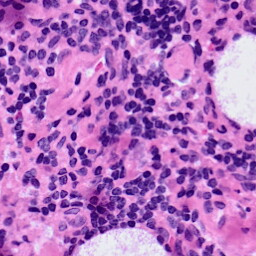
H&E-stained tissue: LymphNode